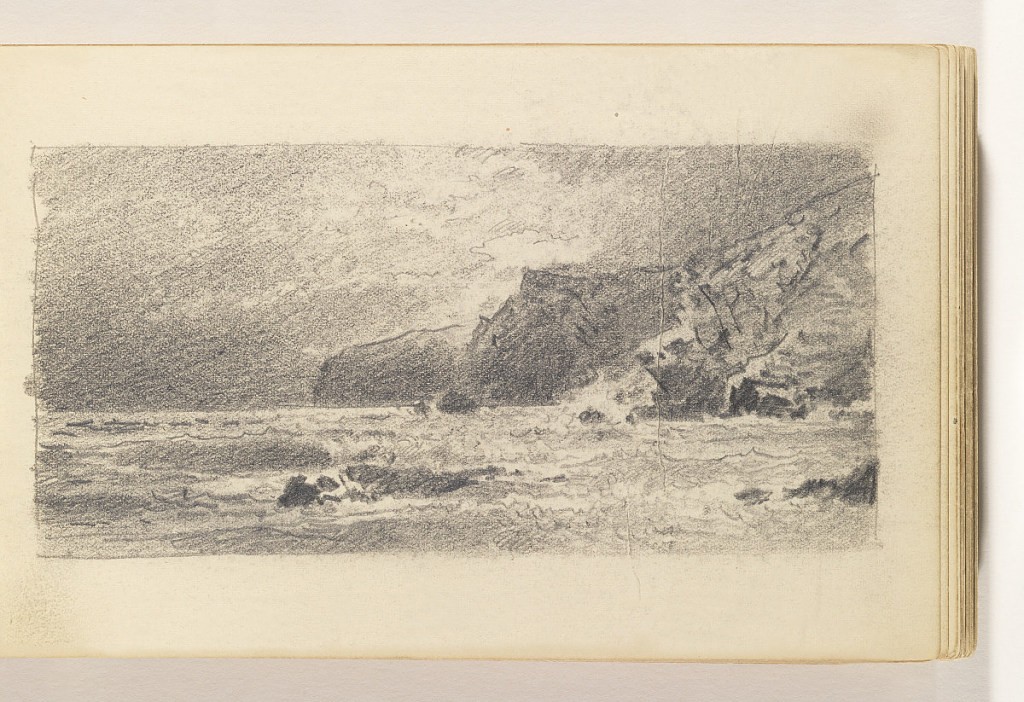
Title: Rough Ocean with Dark Sky, Rocks, and Cliffs at Right
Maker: William Trost Richards, American, 1833–1905
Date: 1885–90
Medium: Graphite on cream wove paper, bound
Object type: Sketchbook folio
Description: Choppy ocean in foreground with dark rocks at right and center. At right in distance, a line of cliffs in three sections. Dark sky along the horizon.